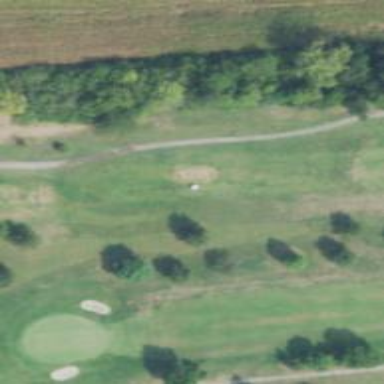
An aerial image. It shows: Pathway for golfing.